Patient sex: M
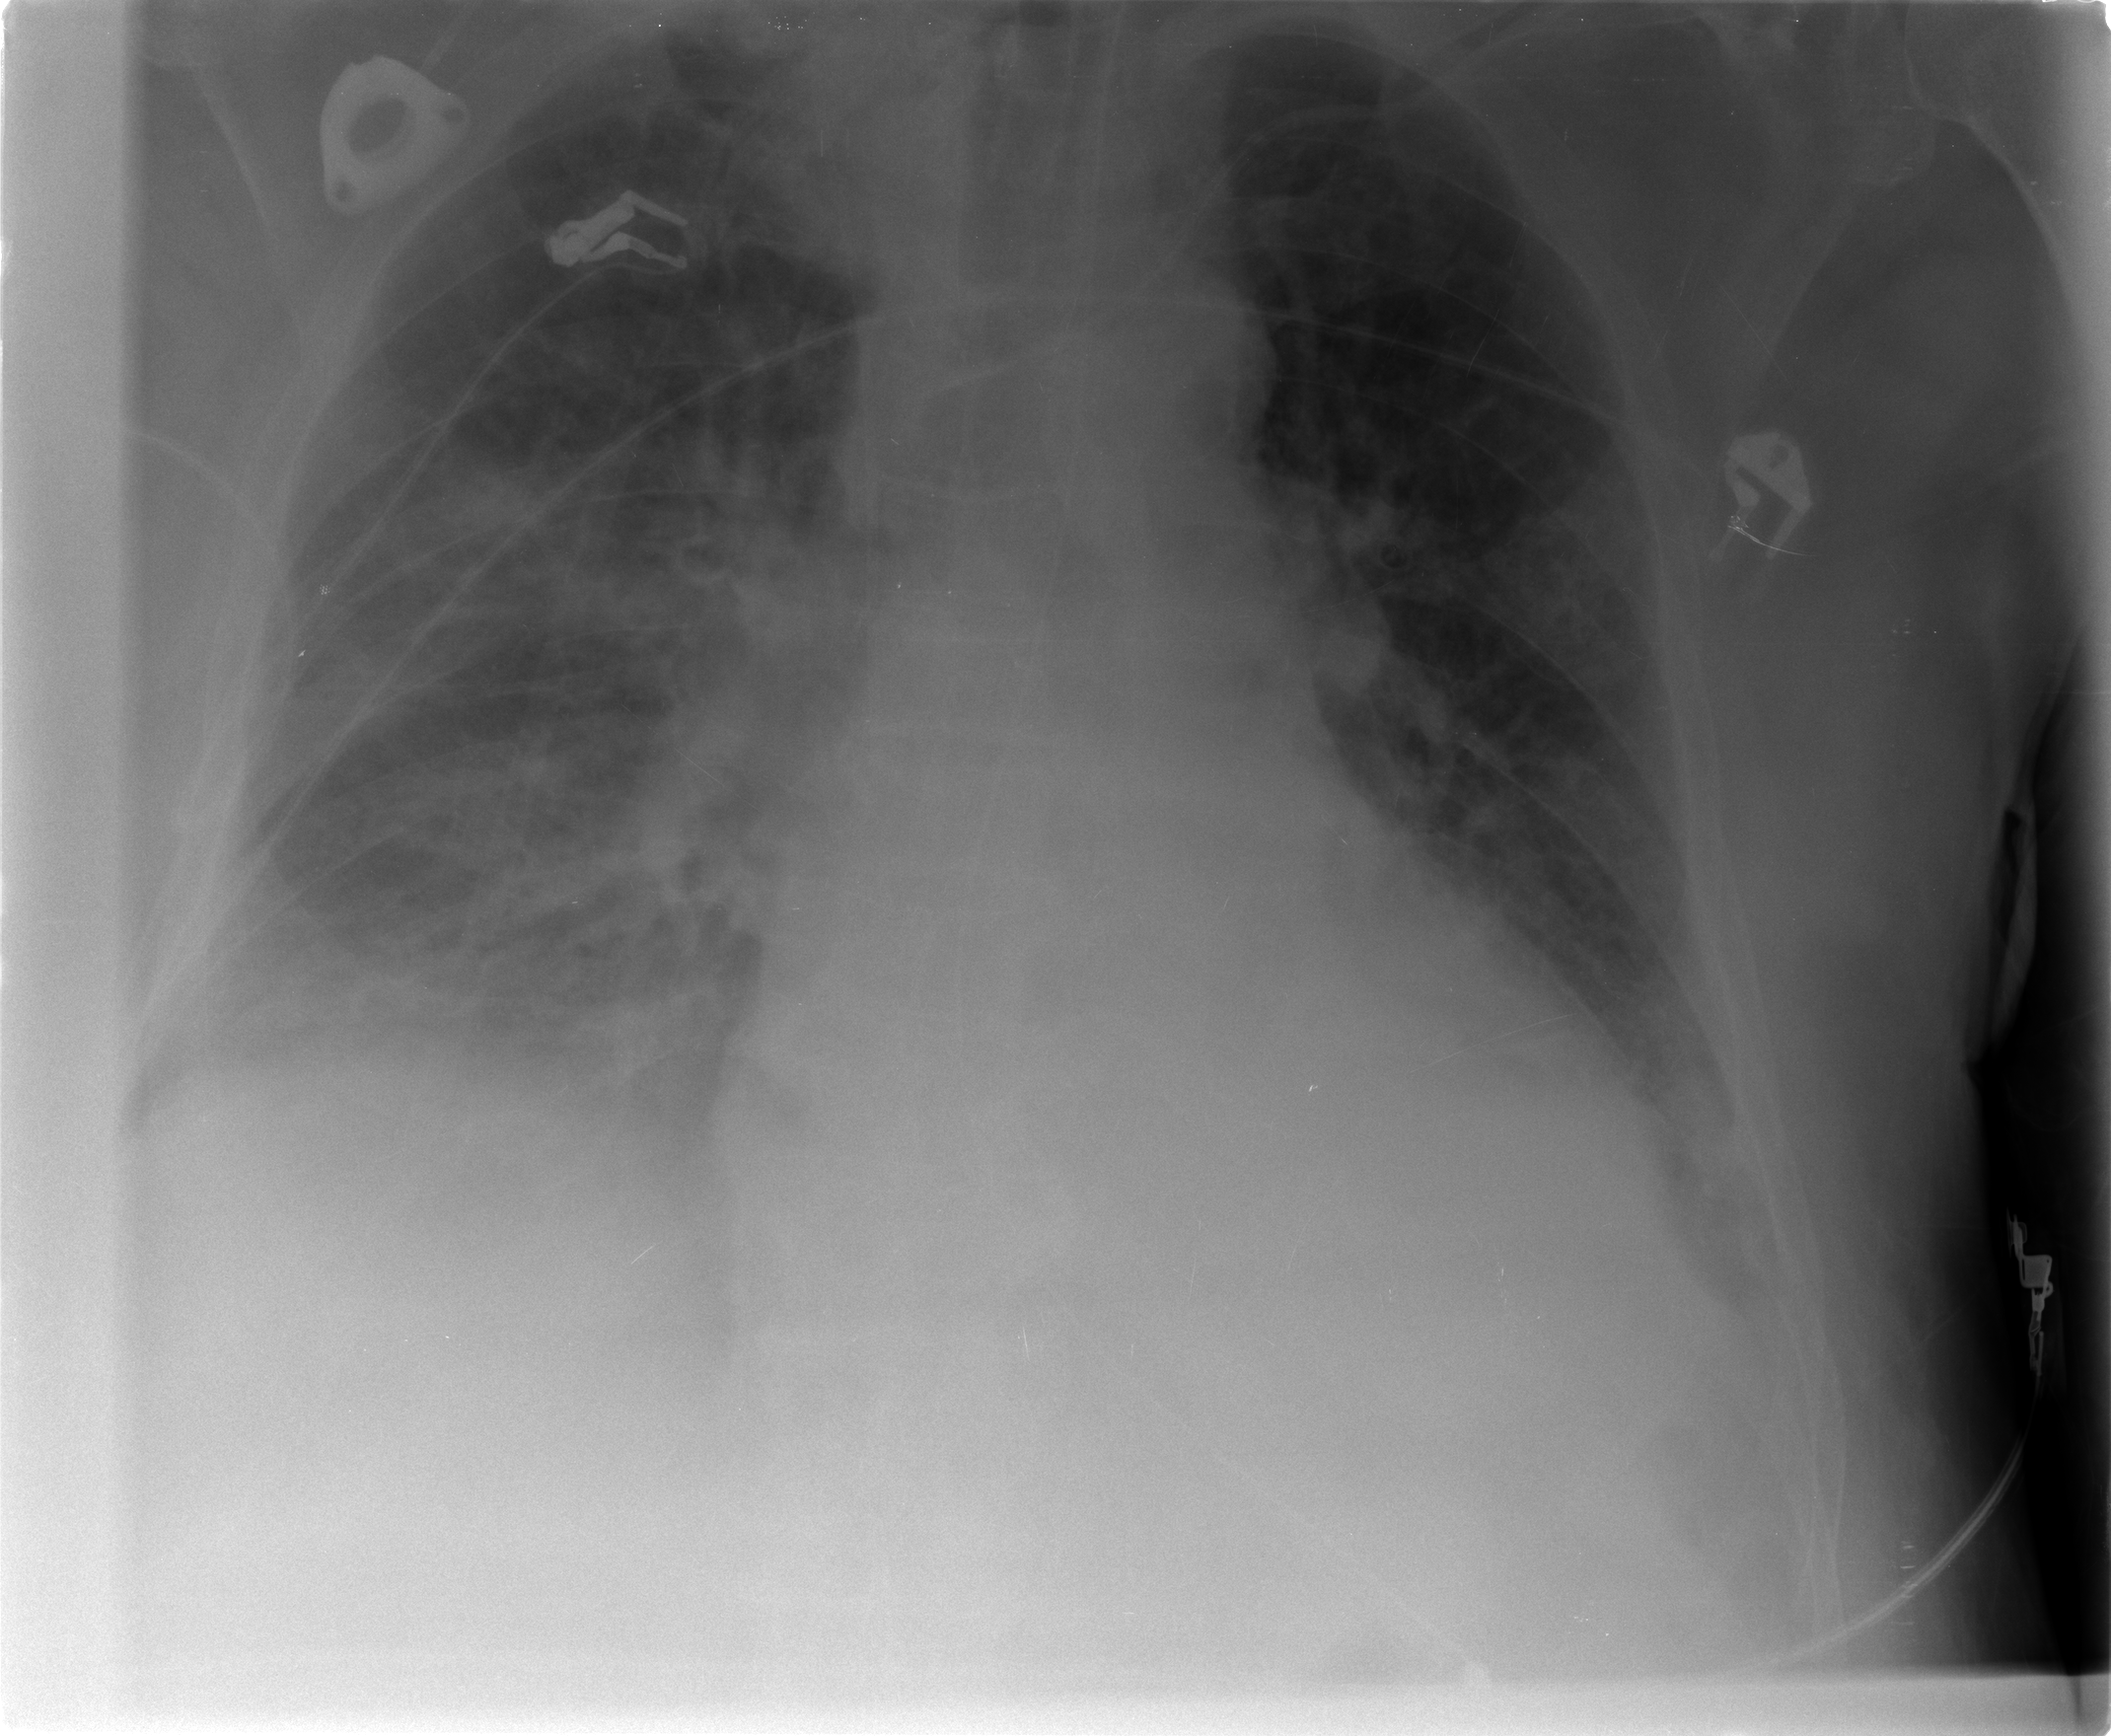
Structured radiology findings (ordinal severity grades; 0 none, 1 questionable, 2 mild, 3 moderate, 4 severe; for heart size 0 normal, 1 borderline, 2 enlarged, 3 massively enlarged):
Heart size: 2
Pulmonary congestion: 2
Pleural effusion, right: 2
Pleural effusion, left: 2
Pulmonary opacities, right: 3
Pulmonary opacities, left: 0
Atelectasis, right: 3
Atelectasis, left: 2